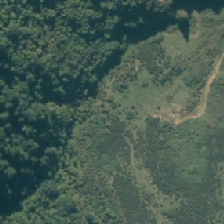
Land cover: grose_broom